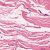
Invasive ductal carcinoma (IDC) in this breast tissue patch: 0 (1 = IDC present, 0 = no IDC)